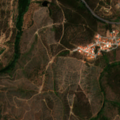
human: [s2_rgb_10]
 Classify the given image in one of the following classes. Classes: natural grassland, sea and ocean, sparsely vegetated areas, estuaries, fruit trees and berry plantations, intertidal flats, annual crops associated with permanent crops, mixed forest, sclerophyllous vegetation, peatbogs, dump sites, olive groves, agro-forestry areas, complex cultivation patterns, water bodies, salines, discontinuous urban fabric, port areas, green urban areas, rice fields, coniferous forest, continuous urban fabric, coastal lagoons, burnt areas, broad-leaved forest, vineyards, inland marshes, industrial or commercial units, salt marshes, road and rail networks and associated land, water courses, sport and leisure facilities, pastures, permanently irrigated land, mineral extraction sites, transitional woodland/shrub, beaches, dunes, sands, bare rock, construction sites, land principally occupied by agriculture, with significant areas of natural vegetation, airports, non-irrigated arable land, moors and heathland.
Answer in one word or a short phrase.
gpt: continuous urban fabric, moors and heathland, transitional woodland/shrub